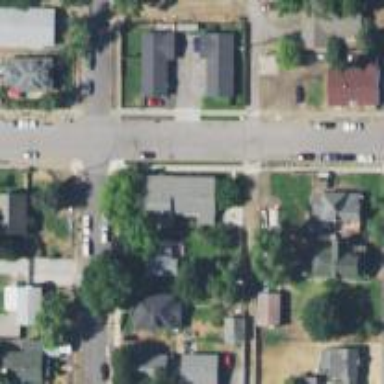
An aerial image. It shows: Alley classified as service road.